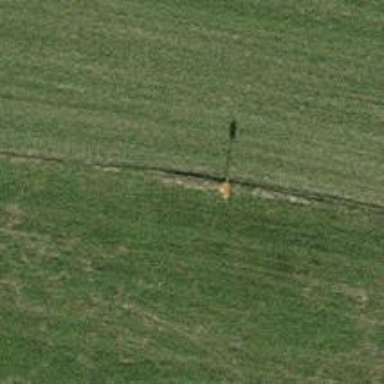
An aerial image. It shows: Pole with roof cover.